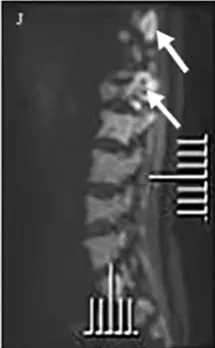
Fat suppression sequence (black arrow).
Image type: radiology (mri)